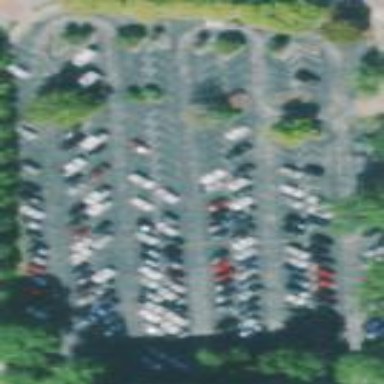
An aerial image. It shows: Parking area with surface.